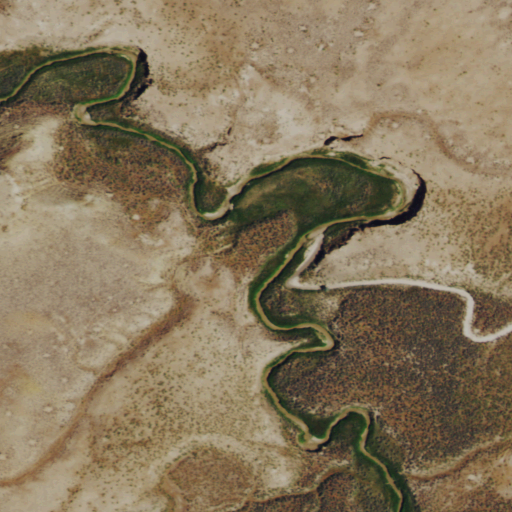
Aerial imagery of valley in Wyoming named McTurk Draw containing shrub, woody wetlands, and herbaceous wetlands